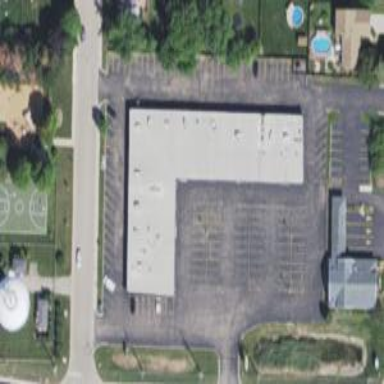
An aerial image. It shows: Retail building.